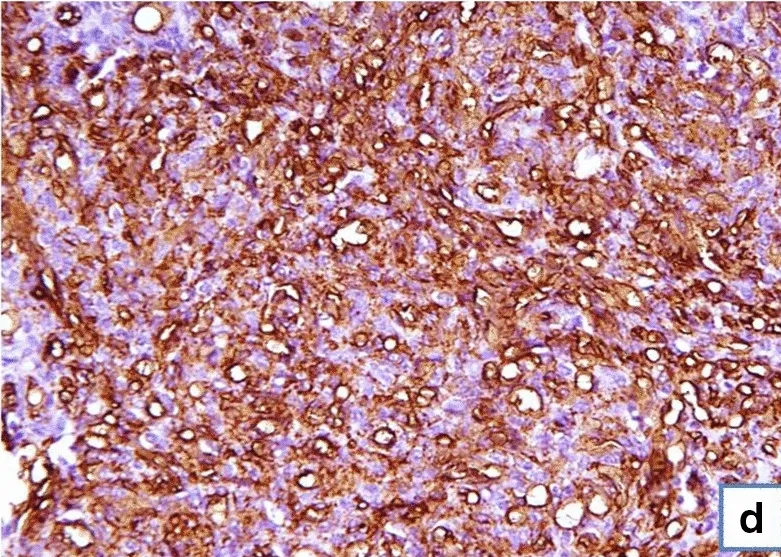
Histopathology of Kaposiform haemangioendothelioma. D; Immunostaining for FLI-1 showing nuclear positivity in tumor cells.
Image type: pathology (immunostaining)